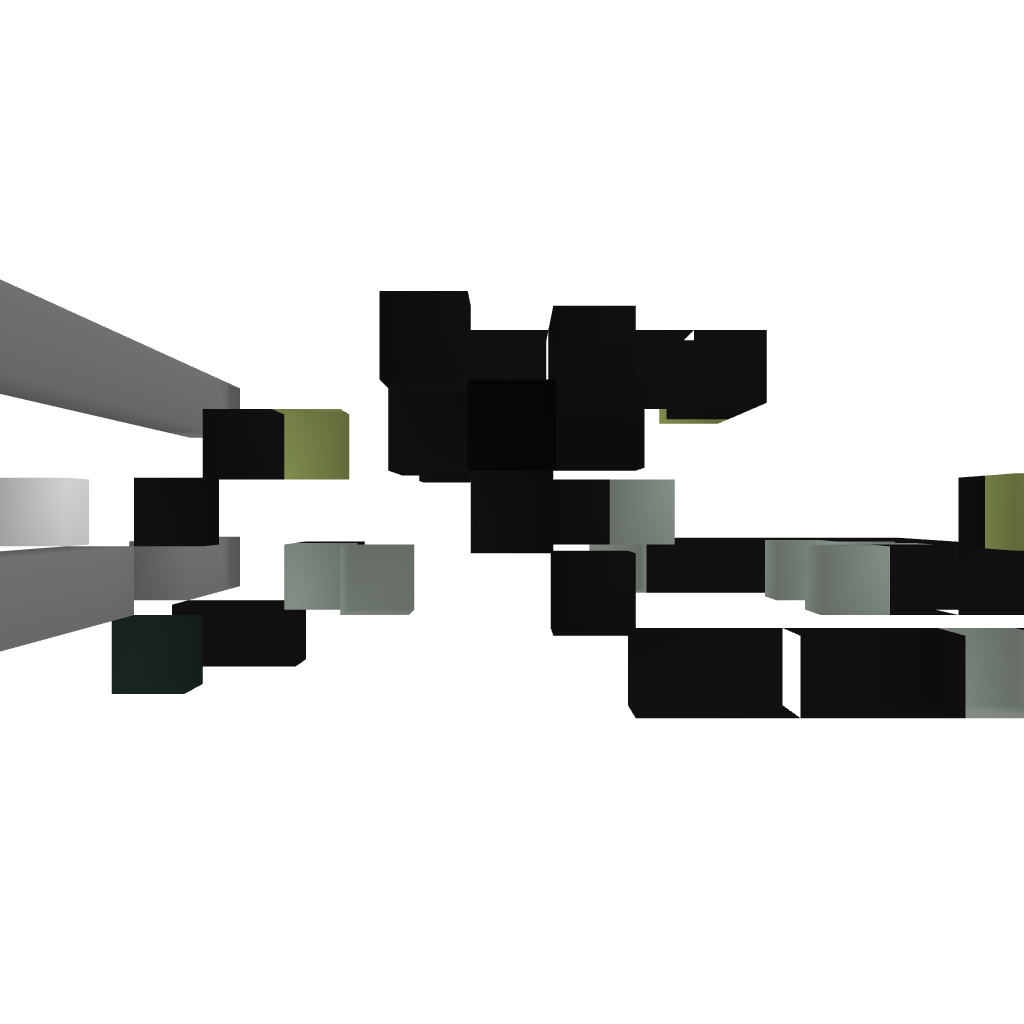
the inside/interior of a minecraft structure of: Nazi Zombies Quick Revive